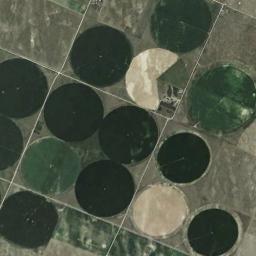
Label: circular_farmland